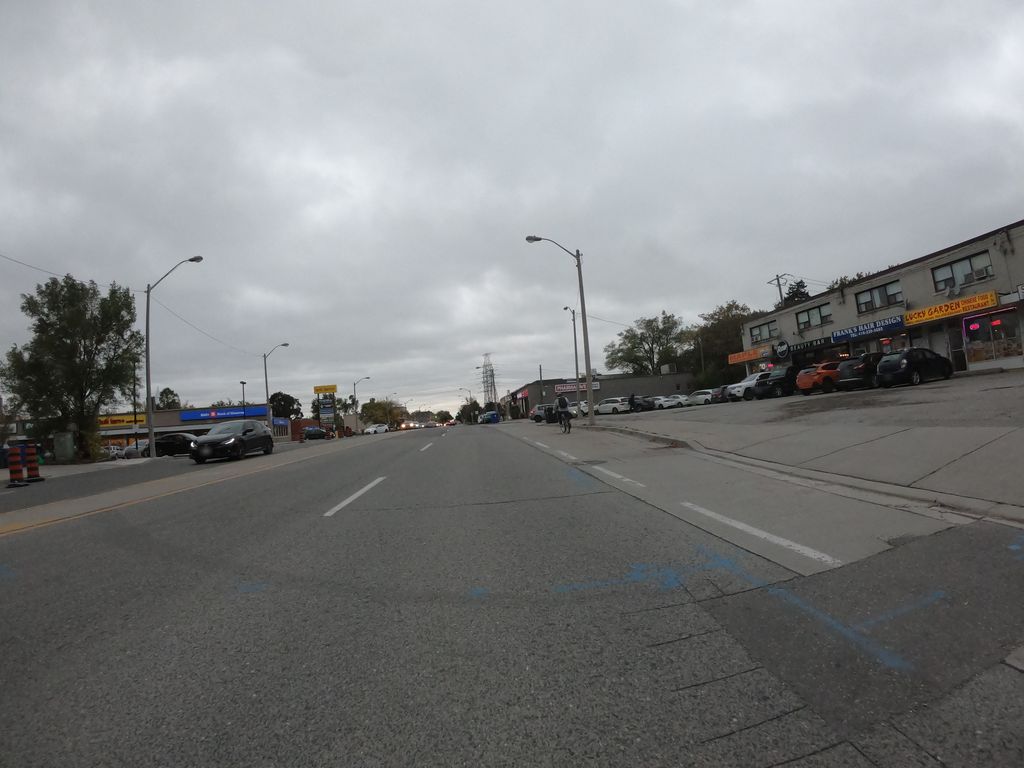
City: toronto